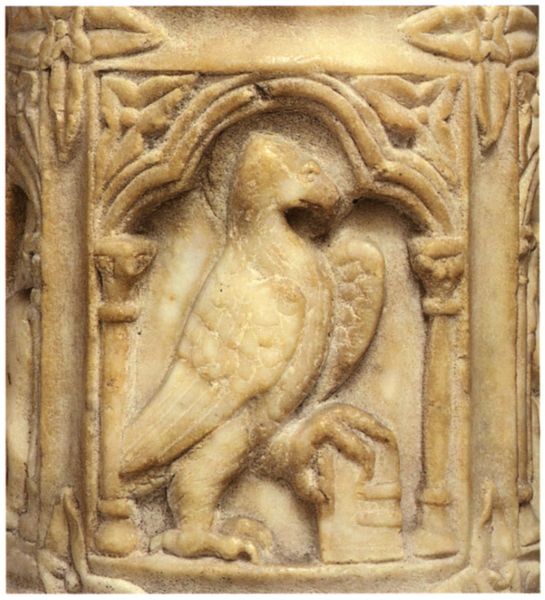
Titel: Kandelaber
Standort: Florenz, Baptisterium (EU - I - Toskana); Herstellungsort: Florenz (EU - I - Toskana)
Schlagwörter: flügel, kopf, vogel, blume, marmor, säulen, tier, relief, schnabel, nische, buch, fuss, sandstein, romanik, kralle, gralle